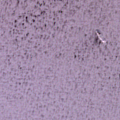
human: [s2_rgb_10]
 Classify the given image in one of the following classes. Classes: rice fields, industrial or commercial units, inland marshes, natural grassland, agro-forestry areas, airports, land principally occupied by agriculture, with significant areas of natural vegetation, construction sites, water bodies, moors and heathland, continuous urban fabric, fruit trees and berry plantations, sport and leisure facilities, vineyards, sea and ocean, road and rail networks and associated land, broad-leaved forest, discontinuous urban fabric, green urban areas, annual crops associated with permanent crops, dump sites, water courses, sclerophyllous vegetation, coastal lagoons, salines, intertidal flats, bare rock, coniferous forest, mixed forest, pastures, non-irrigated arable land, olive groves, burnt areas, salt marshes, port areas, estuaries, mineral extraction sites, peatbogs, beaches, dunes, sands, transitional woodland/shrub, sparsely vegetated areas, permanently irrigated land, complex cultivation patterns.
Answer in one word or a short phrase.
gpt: sea and ocean